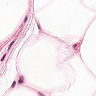
Metastatic tissue present: no